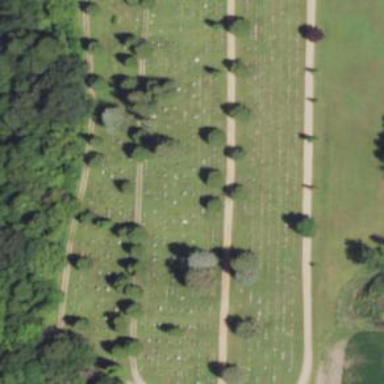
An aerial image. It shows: Cemetery.